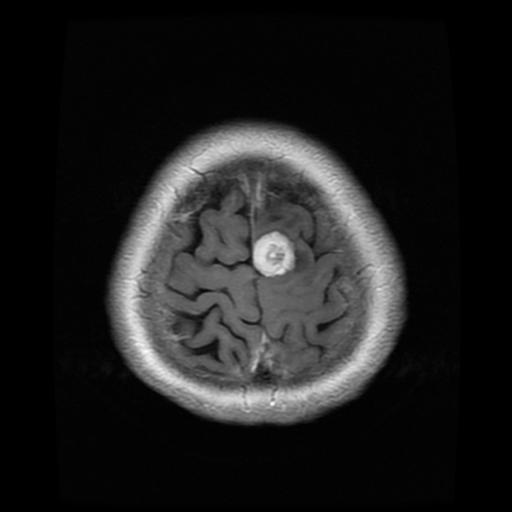
Label: meningioma